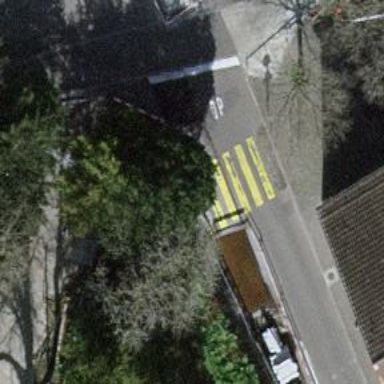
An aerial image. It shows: Uncontrolled zebra crossing on the road.